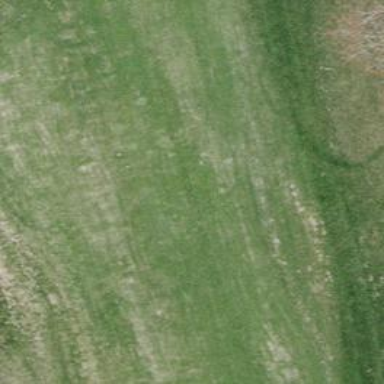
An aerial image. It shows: Grassy area designated as golf fairway.